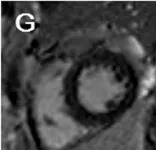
(G) Delayed gadolinium-enhanced image showed minor enhancement in the mid-myocardial septal and inferior wall.
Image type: radiology (mri)